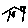
Label: house